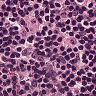
Metastatic tissue present: no